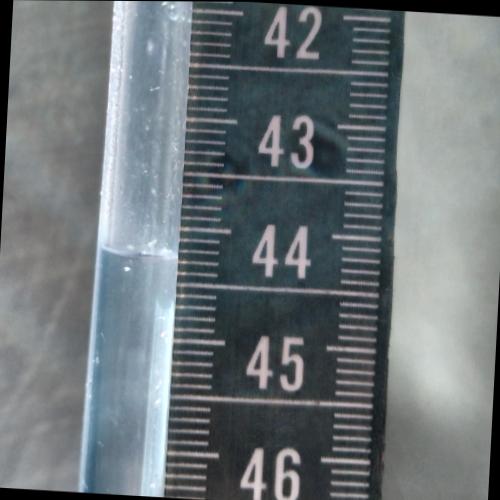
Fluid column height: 44.3 cm